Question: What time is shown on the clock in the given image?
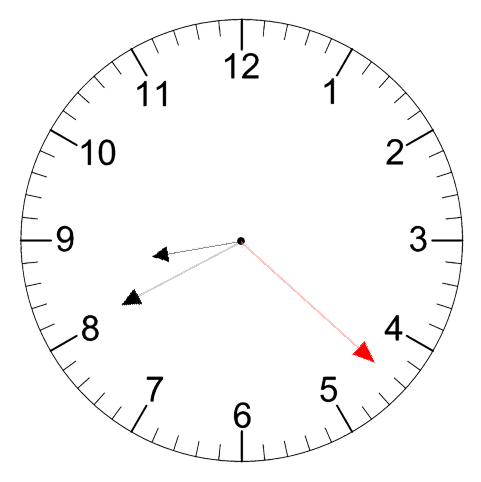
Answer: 08:40:22